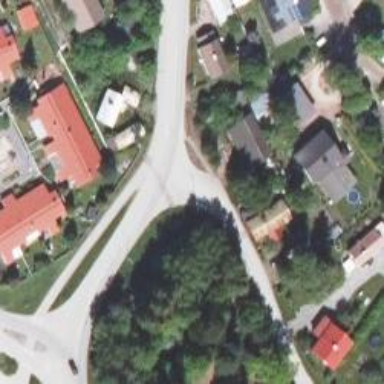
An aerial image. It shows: Cycleway.